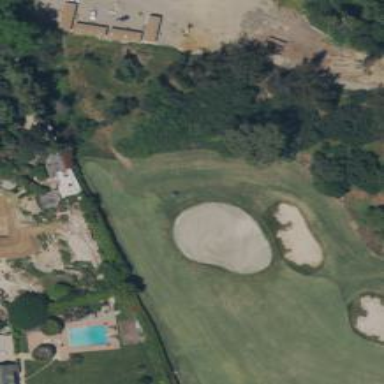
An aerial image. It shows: Golf rough area.